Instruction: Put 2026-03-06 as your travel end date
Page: home
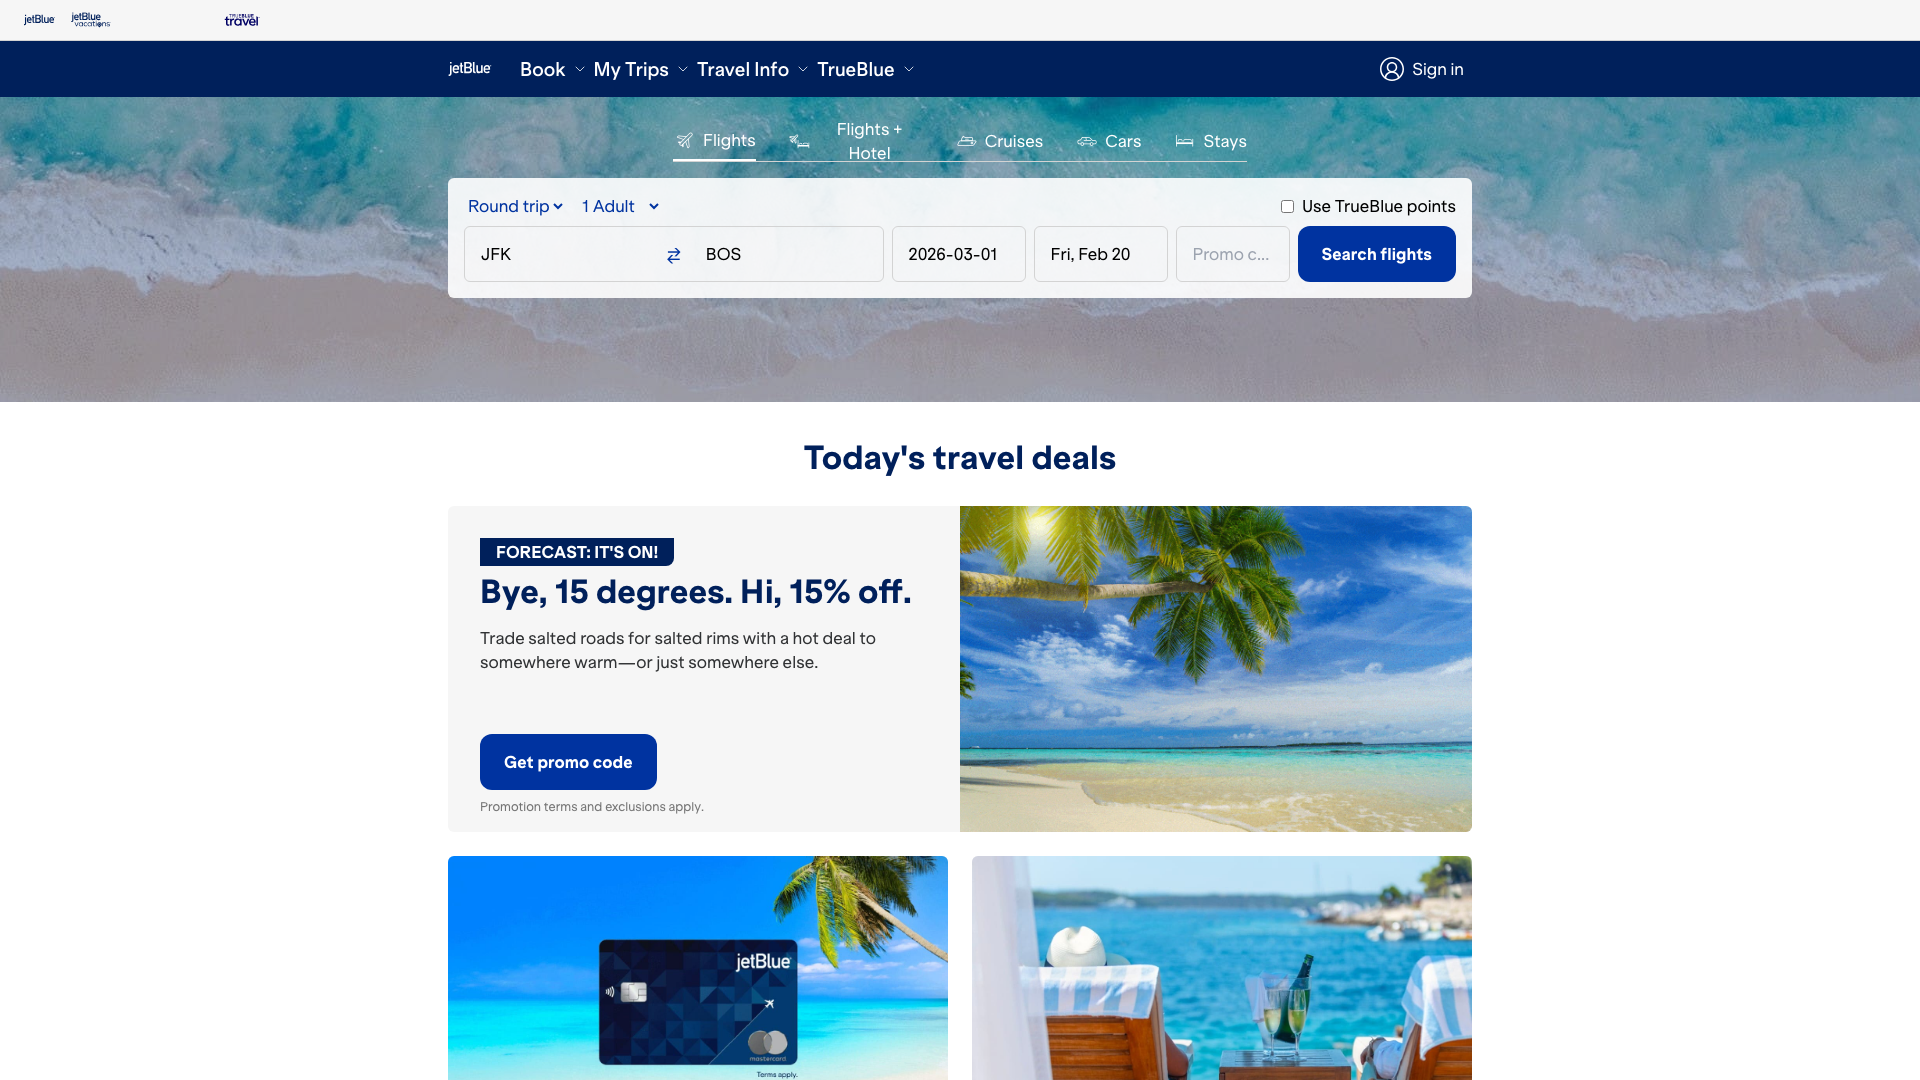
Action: type